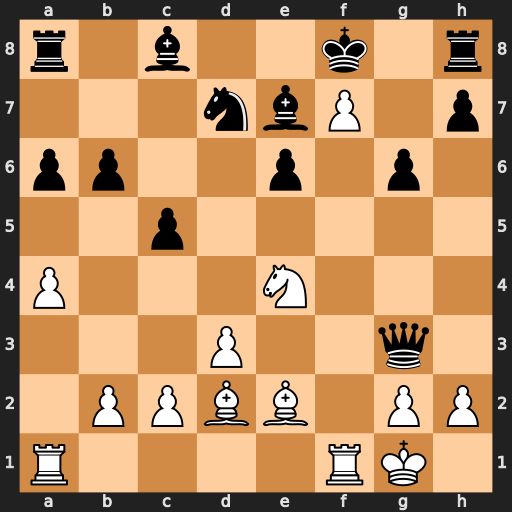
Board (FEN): r1b2k1r/3nbP1p/pp2p1p1/2p5/P3N3/3P2q1/1PPBB1PP/R4RK1
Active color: w
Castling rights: -
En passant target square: -
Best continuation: Bh6#